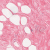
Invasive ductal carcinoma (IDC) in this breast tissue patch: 0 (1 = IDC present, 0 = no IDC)